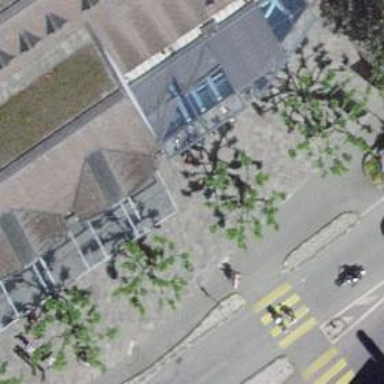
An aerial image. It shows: Bicycle parking area with racks.